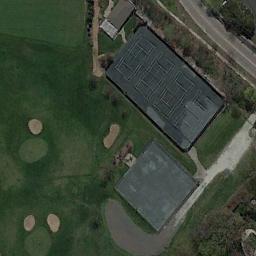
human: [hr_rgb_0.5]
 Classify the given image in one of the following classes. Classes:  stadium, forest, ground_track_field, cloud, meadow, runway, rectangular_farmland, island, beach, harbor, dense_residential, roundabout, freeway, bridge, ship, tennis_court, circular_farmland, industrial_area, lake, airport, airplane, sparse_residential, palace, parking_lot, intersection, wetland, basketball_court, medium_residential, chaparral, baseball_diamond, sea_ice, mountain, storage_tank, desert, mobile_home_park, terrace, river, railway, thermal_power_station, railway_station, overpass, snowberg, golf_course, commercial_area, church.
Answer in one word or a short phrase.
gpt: tennis_court